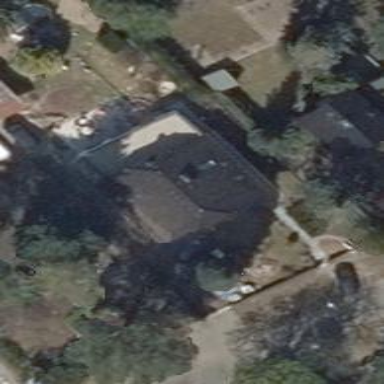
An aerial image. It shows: Detached building with half-hipped roof.